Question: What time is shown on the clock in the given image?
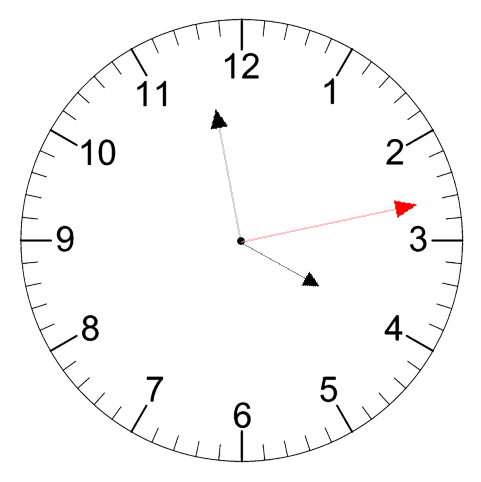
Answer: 03:58:13